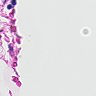
Metastatic tissue present: no